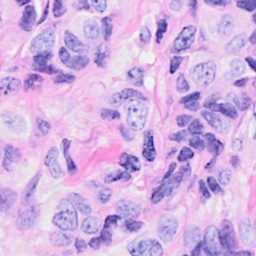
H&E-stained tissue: Breast